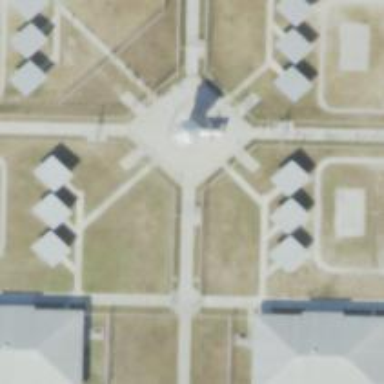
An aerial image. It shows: Prison.